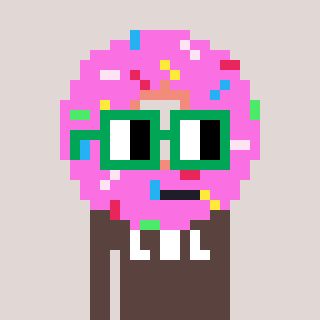
a pixel art character with square green glasses, a doughnut-shaped head and a darkbrown-colored body on a warm background